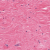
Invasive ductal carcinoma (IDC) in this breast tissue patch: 0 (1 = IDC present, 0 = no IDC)